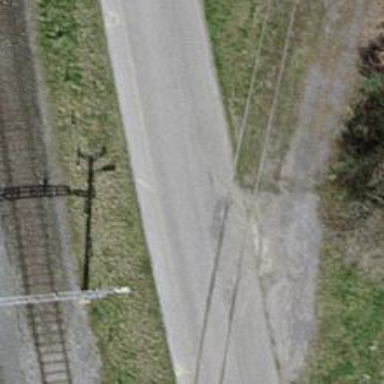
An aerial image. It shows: Single disused railway track.